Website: apple
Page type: address-validator
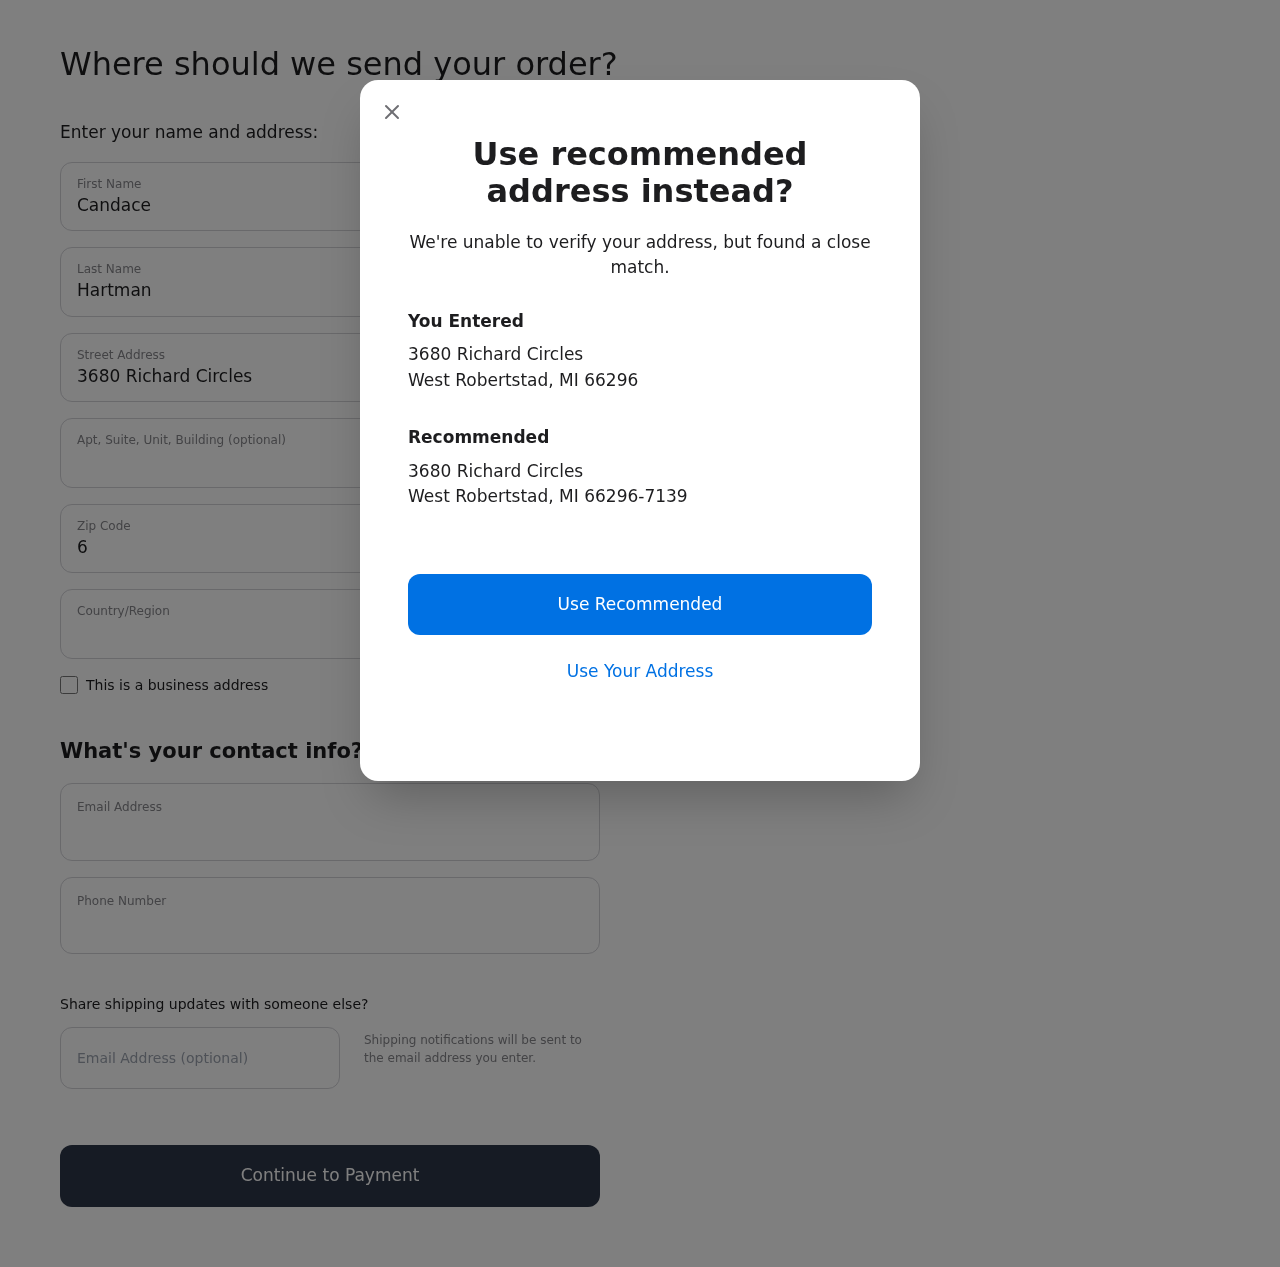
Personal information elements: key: PII_CITY
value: West Robertstad
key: PII_COUNTRY
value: United States
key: PII_EMAIL
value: candace_hartman@gmail.com
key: PII_FIRSTNAME
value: Candace
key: PII_GIFT_EMAIL
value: epalmer@hotmail.com
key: PII_LASTNAME
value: Hartman
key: PII_PHONE
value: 2908014974
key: PII_POSTCODE
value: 66296
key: PII_POSTCODE_FULL
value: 66296-7139
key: PII_STATE_ABBR
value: MI
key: PII_STREET
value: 3680 Richard Circles
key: PII_CITY2
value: West Robertstad
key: PII_STATE_ABBR2
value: MI